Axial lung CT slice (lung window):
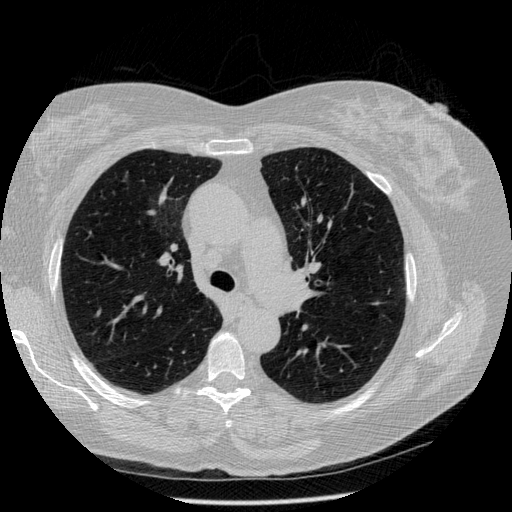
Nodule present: no